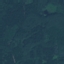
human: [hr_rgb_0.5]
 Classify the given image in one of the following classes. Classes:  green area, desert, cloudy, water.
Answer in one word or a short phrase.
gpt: green area